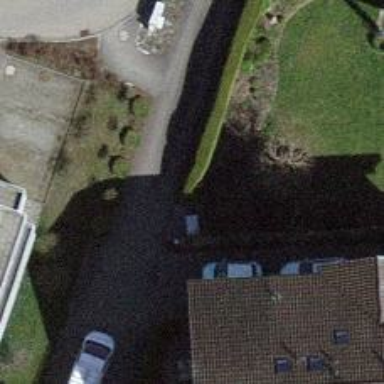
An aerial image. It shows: Hedge barrier.